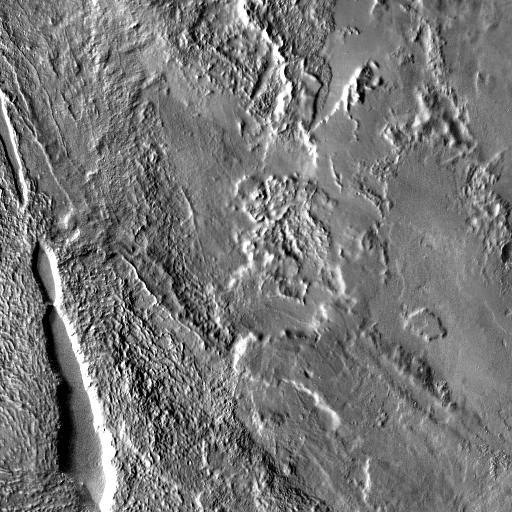
Crater classes present: Background, Other, Layered, Buried